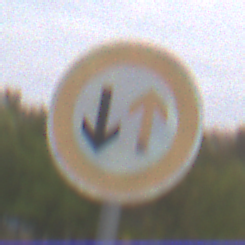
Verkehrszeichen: VorrangDesGegenverkehrs
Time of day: Midday
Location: Outdoor (Suburban)
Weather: Overcast
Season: NotSpecified
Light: Natural